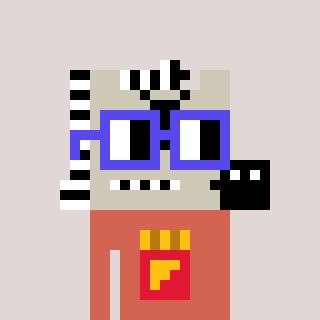
a pixel art character with square blue glasses, a zebra-shaped head and a peachy-colored body on a warm background